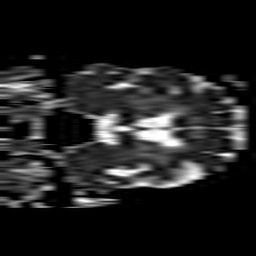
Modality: ADC
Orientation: coronal
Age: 77
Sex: female
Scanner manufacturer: philips
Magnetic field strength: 1.5 T
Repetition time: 3.136 s
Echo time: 0.06922 s